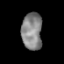
Tissue: prostate
Cell type: Fibroblasts
Senescence score: 0.8121
Nuclear area (px): 739
Mean DAPI intensity: 133.958